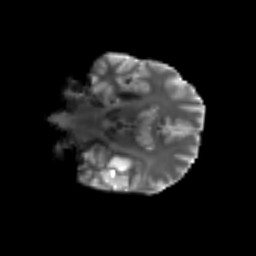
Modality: T2w
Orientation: coronal
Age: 61
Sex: male
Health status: ill
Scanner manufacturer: siemens
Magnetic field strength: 3 T
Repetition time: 8.7 s
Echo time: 0.11 s